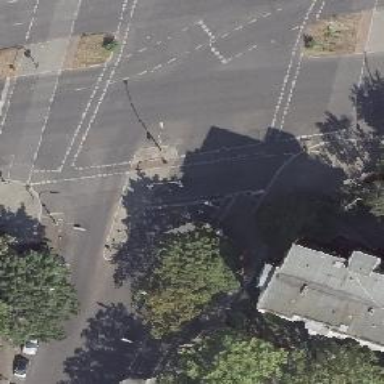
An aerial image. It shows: Road with traffic signals.